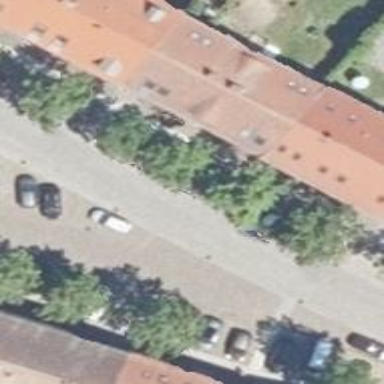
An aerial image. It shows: Residential road.